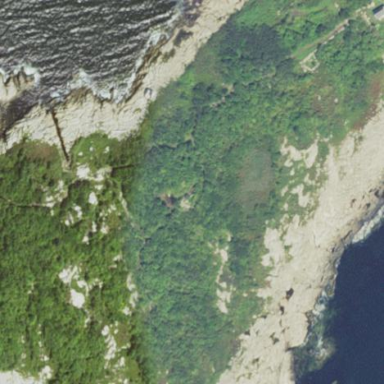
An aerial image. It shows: Natural cliff.